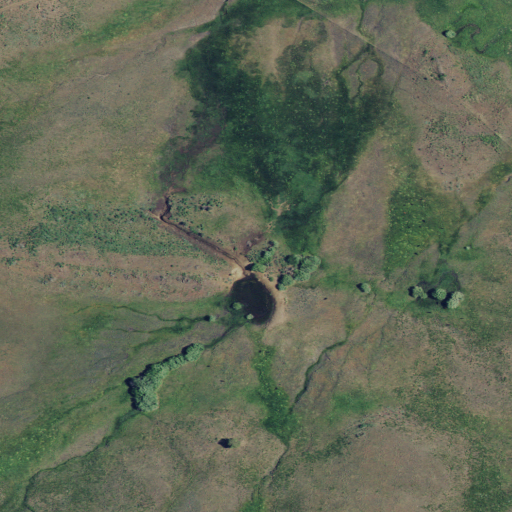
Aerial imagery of plain(s) in Idaho named Chipmunk Meadow containing grassland, herbaceous wetlands, shrub, and woody wetlands